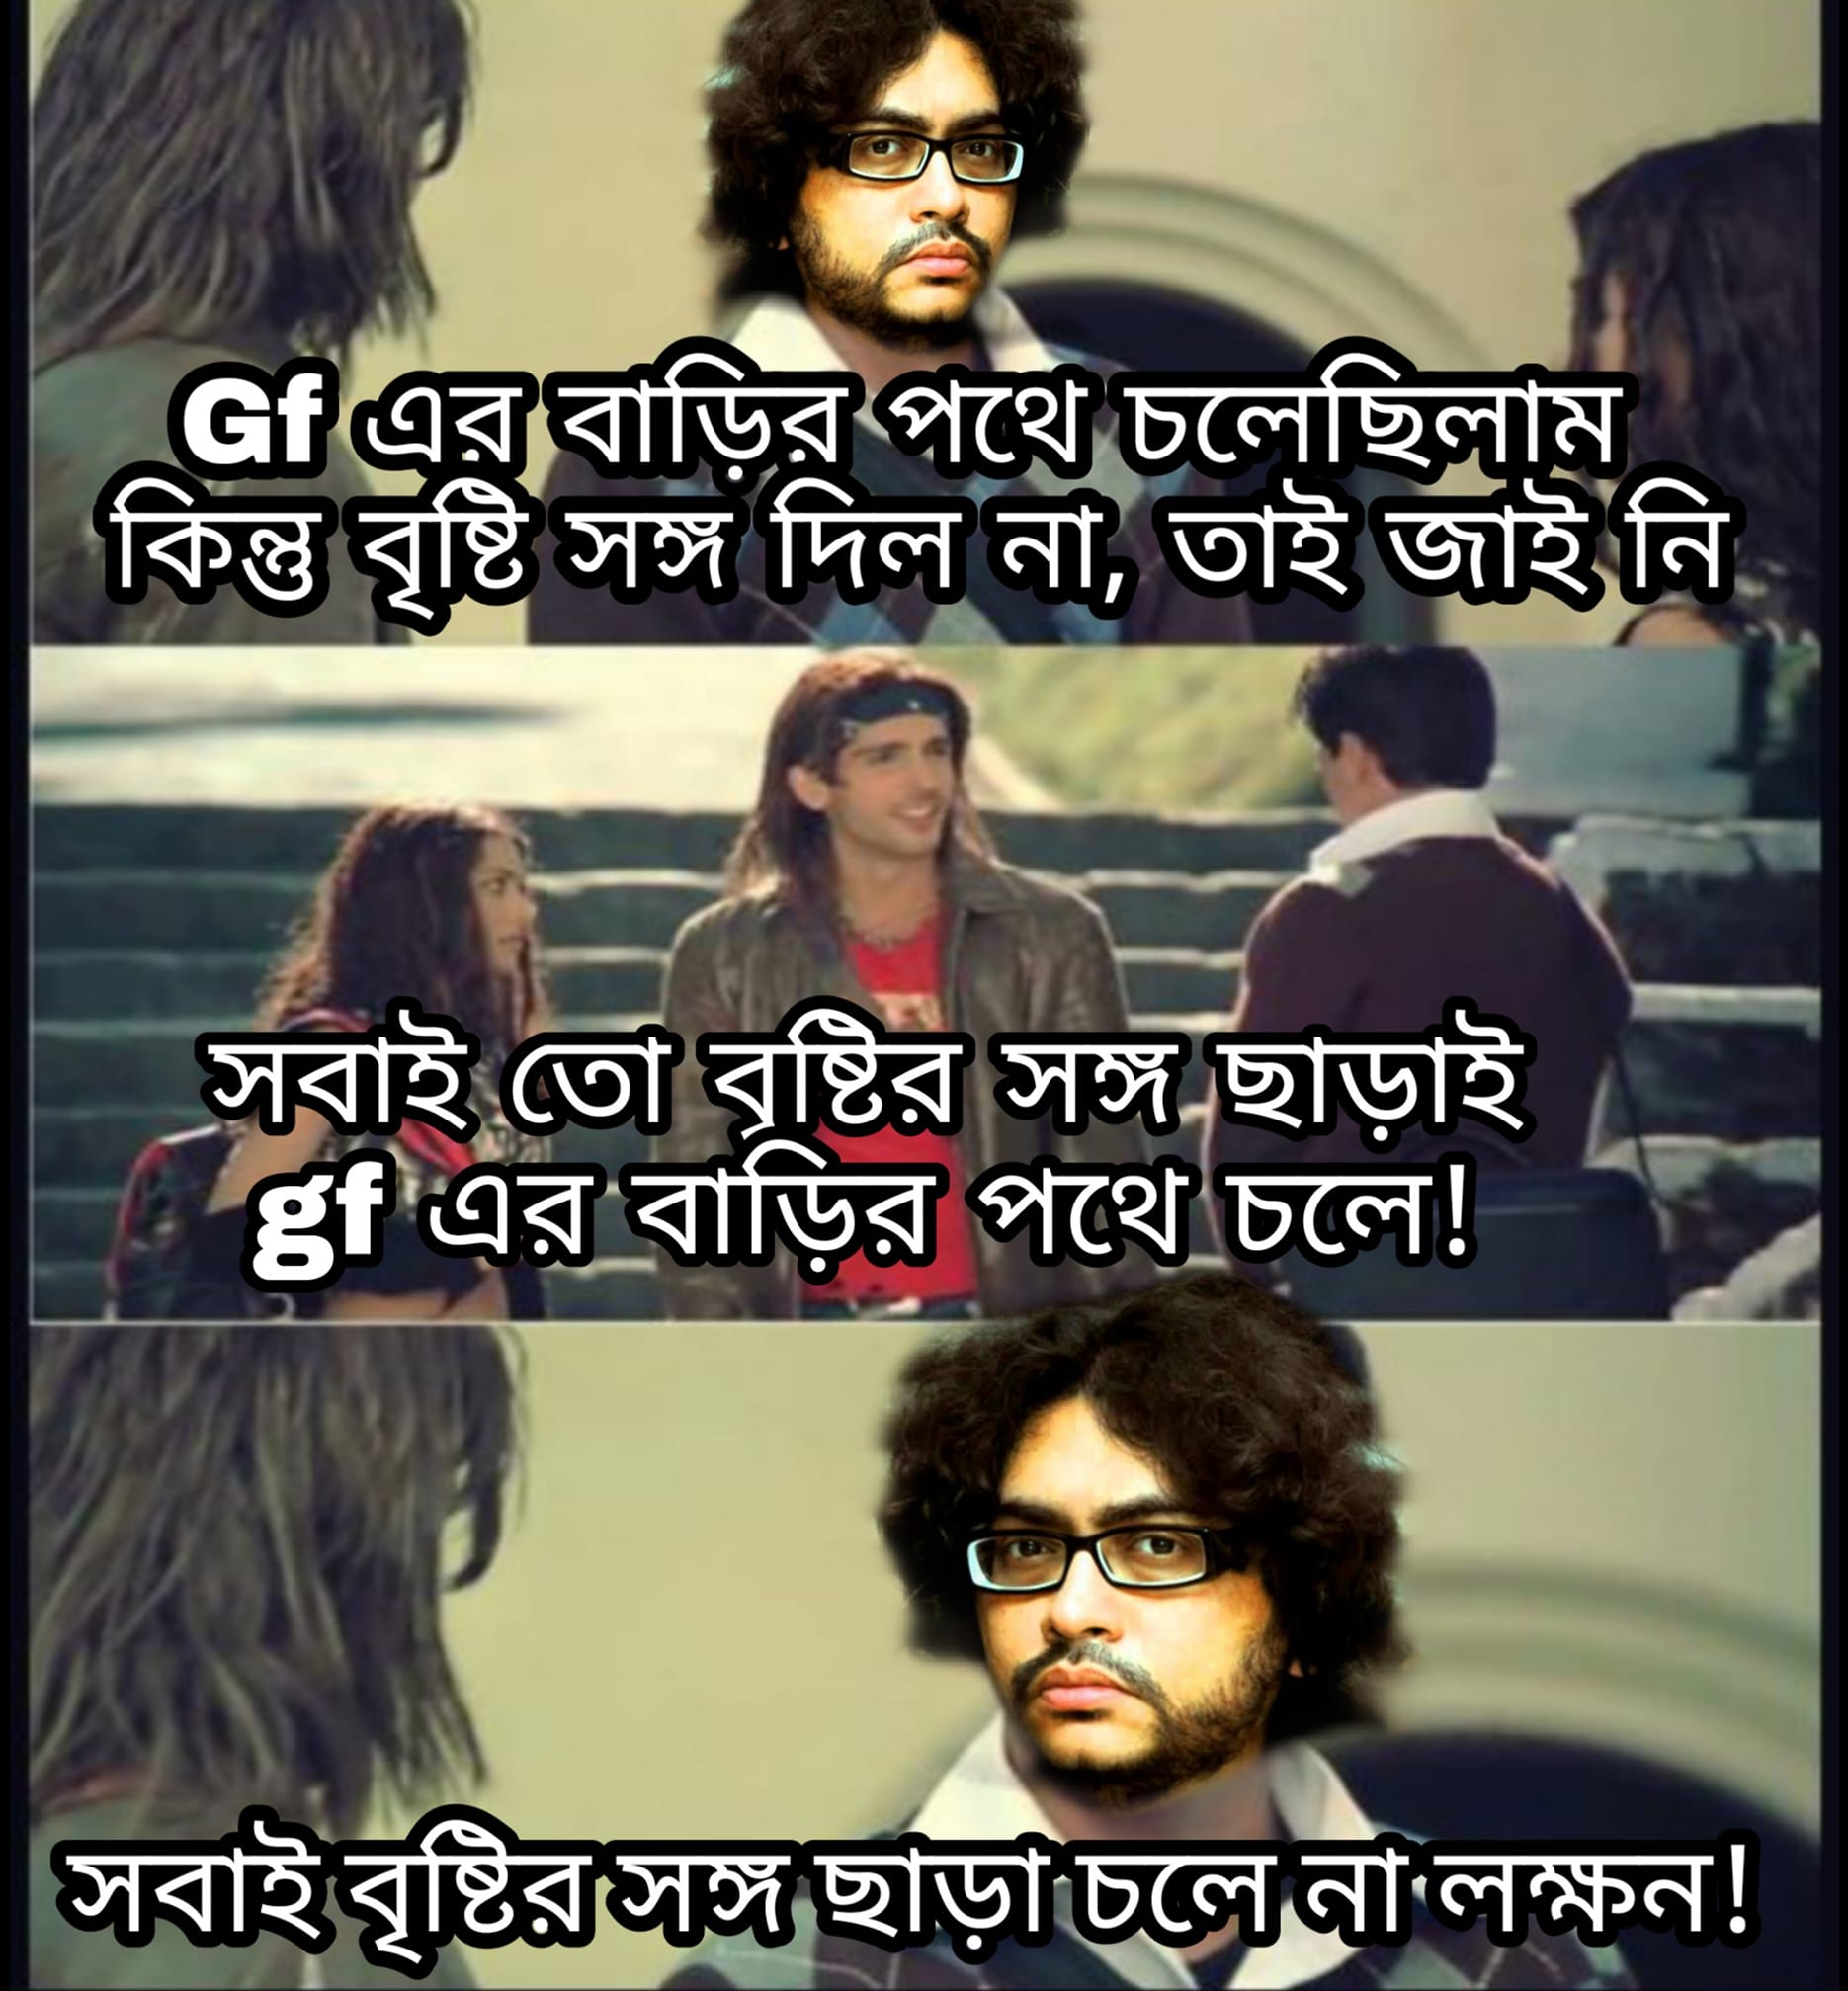
Caption: Gf এর বাড়ির পথে চলেছিলাম কিন্তু বৃষ্টি সঙ্গ দিল না, তাই জাই নি   সবাই তো বৃষ্টির সঙ্গ ছাড়াই gf এর বাড়ির পথে চলে !    সবাই বৃষ্টির সঙ্গ ছাড়া চলে না লক্ষন !
Label: non-hate